Question: I have a leaflet map on my website with markers. However, I can't centered it well on Paris.
This code works :
'''
map.setView([lat,lng],zoom);
'''
The map shows Paris as it's supposed to but the point I chose is not in the middle of my map. The map is centered on its lower left corner
Does someone know how to center the point in the middle of my map?
Thank's
Edit : full code
'''
var map = L.map('map', {
scrollWheelZoom: false
})
map.setView(<?php echo "[".$latVille.", ".$lngVille."], ".$zoomVille;?>);
L.tileLayer('https://api.mapbox.com/styles/v1/{id}/tiles/{z}/{x}/{y}?access_token={accessToken}', {
attribution: 'Map data &copy; <a href="https://www.openstreetmap.org/copyright">OpenStreetMap</a> contributors, Imagery ©️ <a href="https://www.mapbox.com/">Mapbox</a>',
maxZoom: 18,
id: 'mapbox/streets-v8',
tileSize: 512,
zoomOffset: -1,
accessToken: ''
}).addTo(map);
Array.from($(".js-marker")).forEach((item) => {
let marker = L.popup({
autoClose: false,
closeOnEsacapeKey: false,
closeOnClick: false,
closeButton: false,
className: 'marker',
maxWidth: 300
})
.setLatLng([item.dataset.lat,item.dataset.lng])
.setContent(item.dataset.prix+' EUR')
.openOn(map);})
'''
Result :
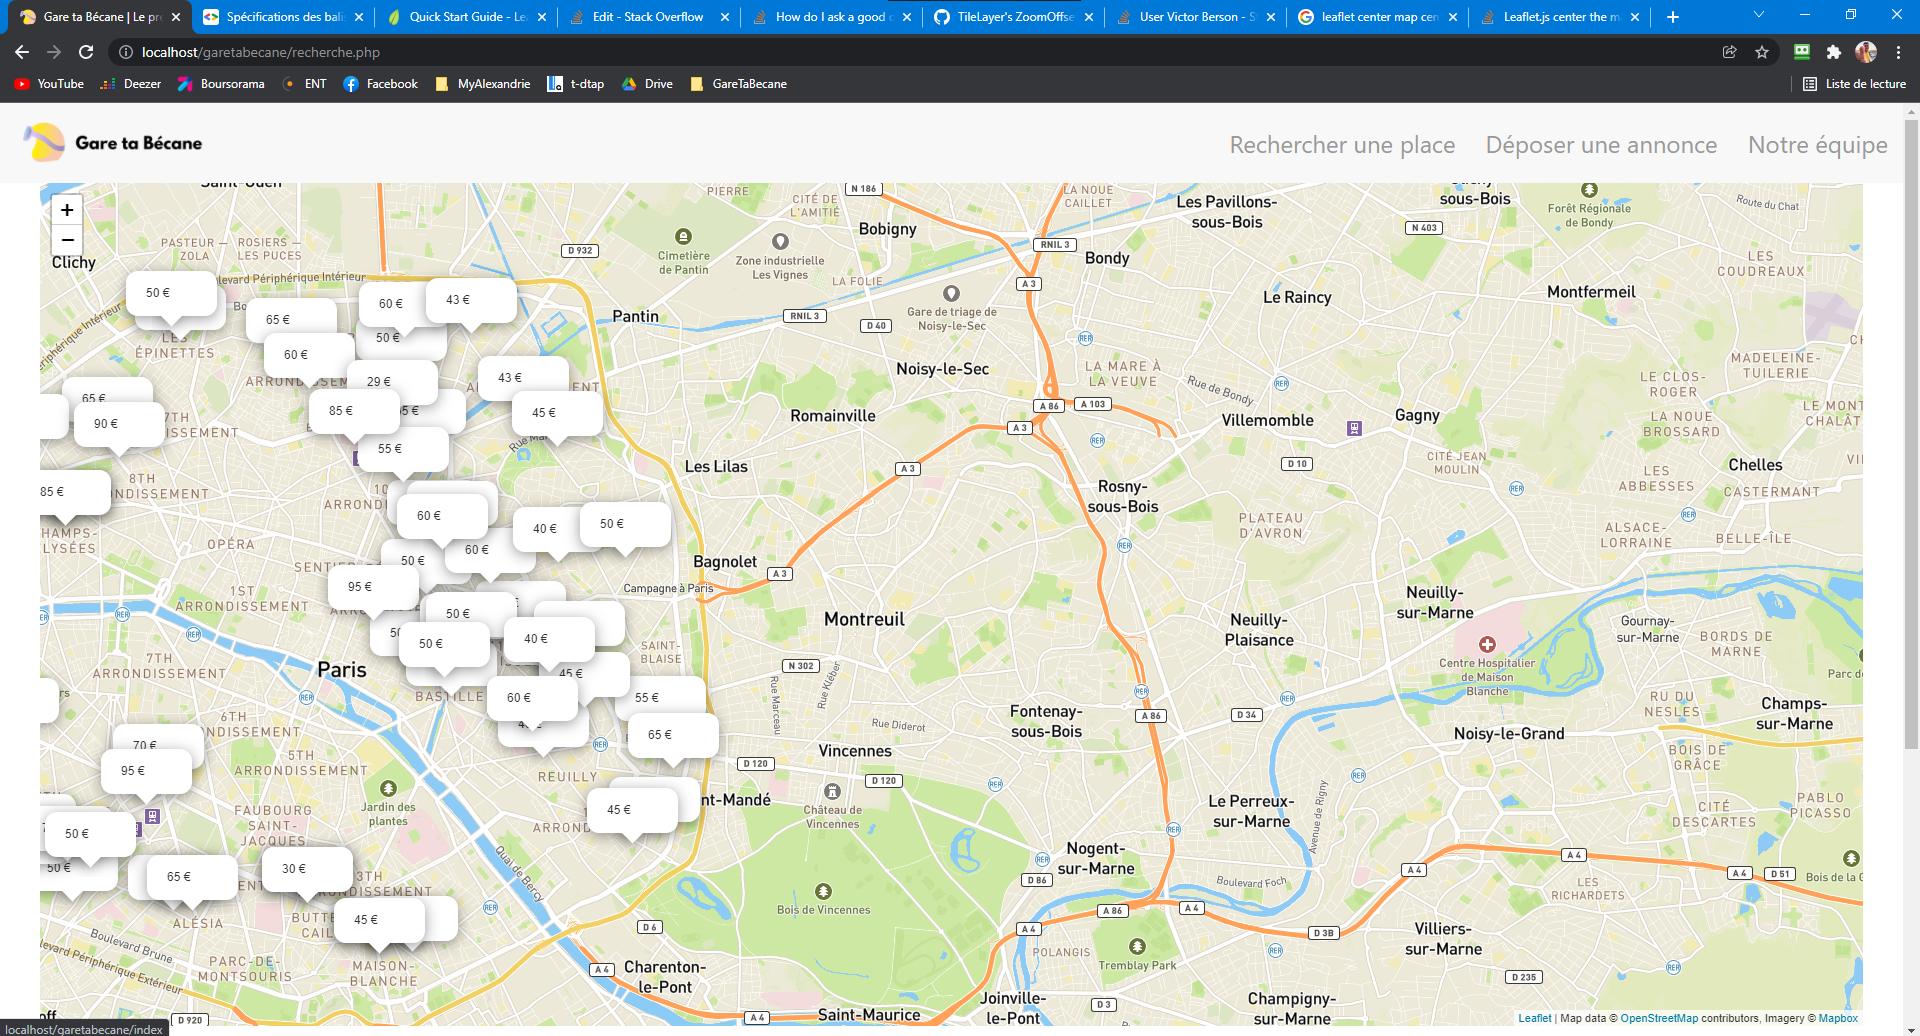
Answer: Not sure if it's the best way to do it but I used 'setView' after setting the markers and it works !